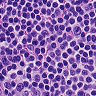
Metastatic tissue present: no